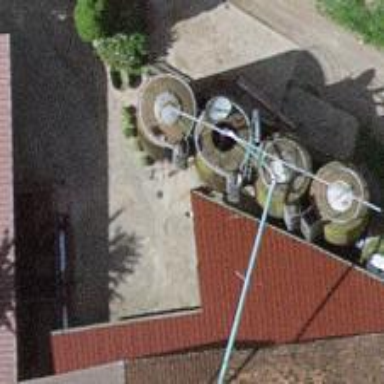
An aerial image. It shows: Silo.